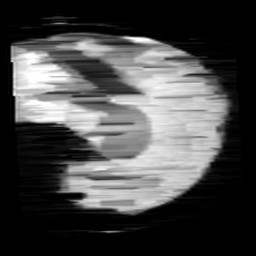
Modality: minIP
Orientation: sagittal
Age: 10
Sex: male
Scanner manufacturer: siemens
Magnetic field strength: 3 T
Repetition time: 0.027 s
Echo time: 0.02 s